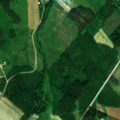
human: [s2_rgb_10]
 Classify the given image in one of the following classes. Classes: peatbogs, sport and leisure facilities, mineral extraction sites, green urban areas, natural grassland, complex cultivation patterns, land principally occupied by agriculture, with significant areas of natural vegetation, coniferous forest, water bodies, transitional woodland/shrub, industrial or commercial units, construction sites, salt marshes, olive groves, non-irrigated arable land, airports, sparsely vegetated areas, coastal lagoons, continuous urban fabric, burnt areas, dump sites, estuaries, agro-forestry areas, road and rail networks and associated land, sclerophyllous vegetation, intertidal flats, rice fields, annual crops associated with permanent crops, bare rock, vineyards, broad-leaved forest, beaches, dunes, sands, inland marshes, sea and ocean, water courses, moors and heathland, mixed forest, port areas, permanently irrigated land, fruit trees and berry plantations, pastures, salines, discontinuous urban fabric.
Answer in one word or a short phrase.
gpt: non-irrigated arable land, land principally occupied by agriculture, with significant areas of natural vegetation, coniferous forest, mixed forest, transitional woodland/shrub